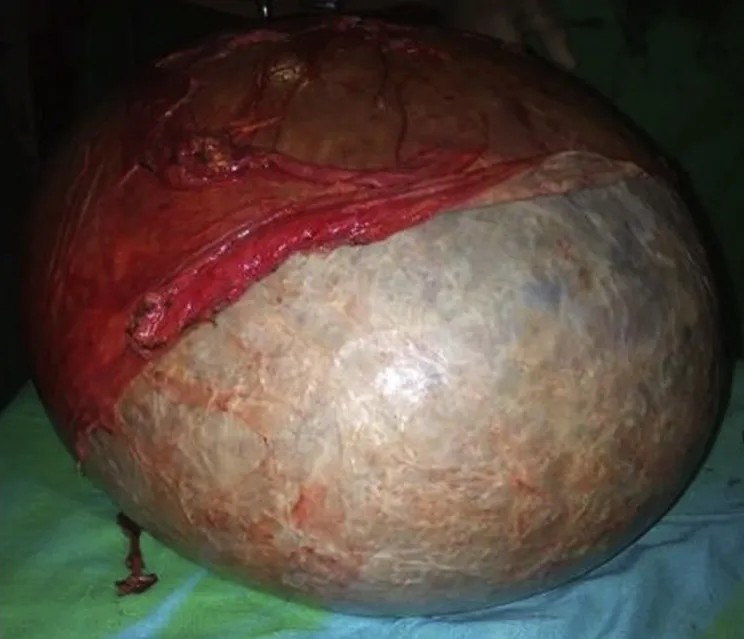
Gross macroscopic pathologic specimen of the removed cyst.
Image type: medical_photograph (other_medical_photograph)